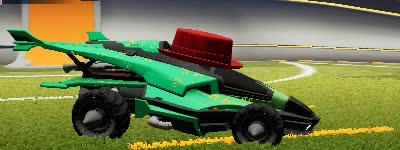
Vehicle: aftershock